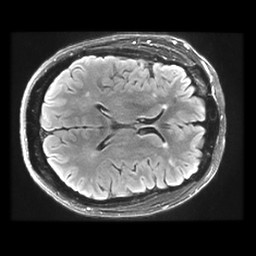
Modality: FLAIR
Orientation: axial
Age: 61
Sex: female
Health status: healthy
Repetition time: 12 s
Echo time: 0.09782 s